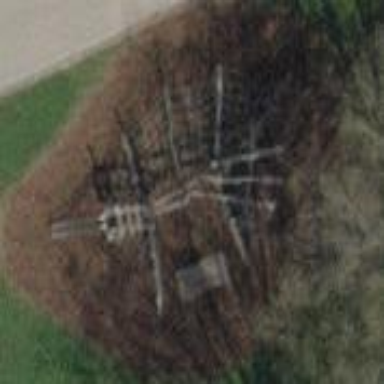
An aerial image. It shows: Playground featuring climbing frame.